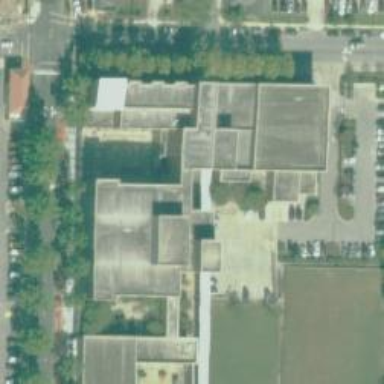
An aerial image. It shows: School.